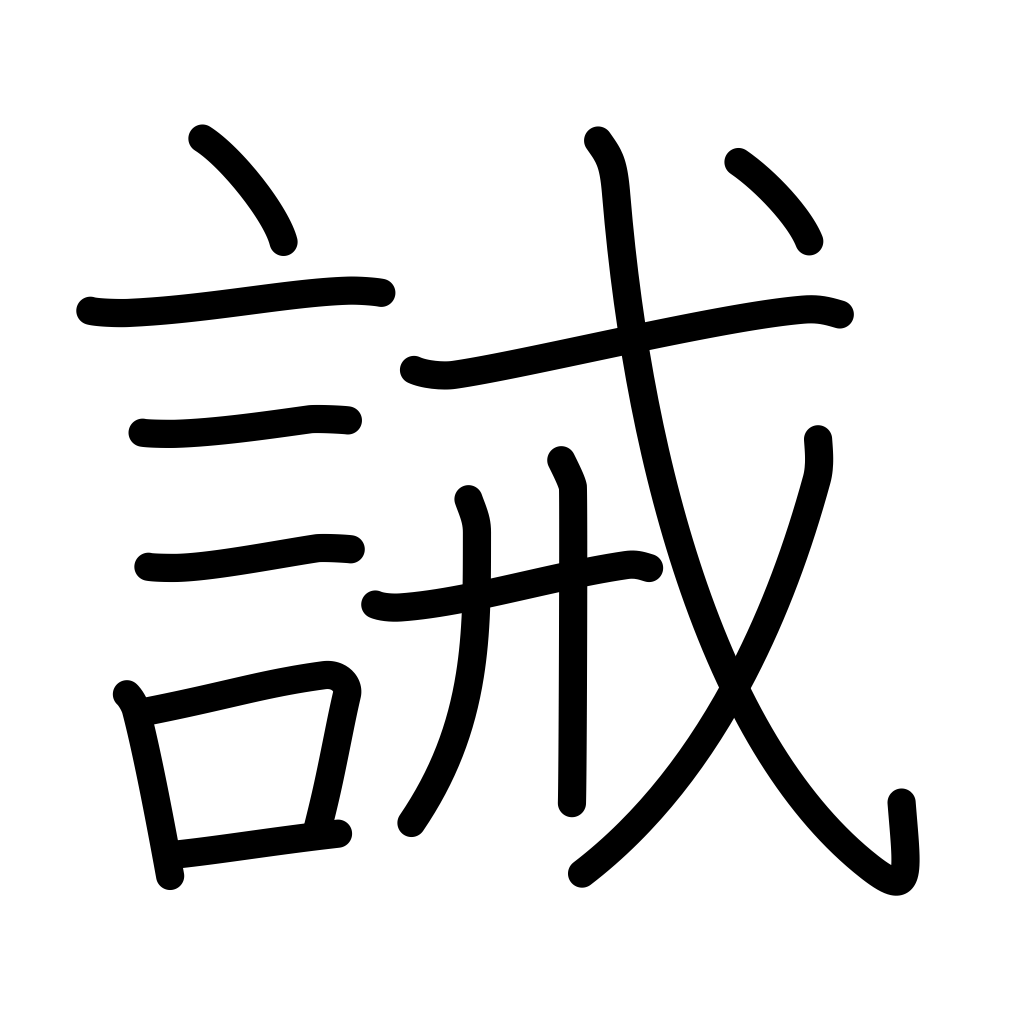
Meaning: admonish, warn, prohibit